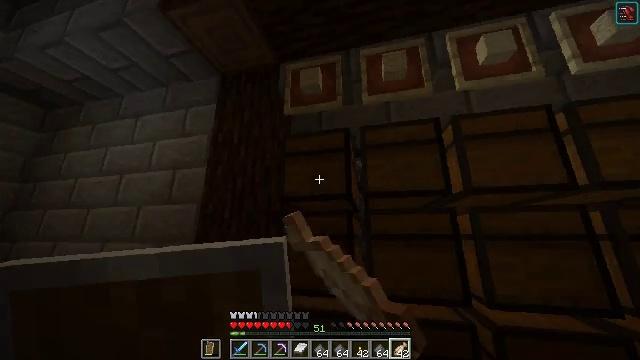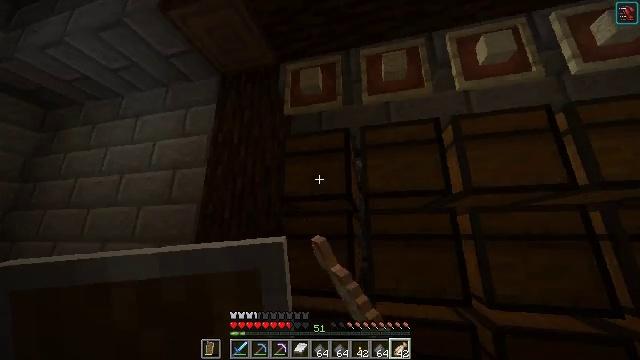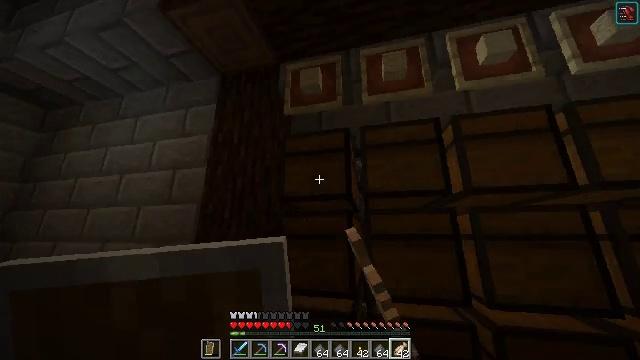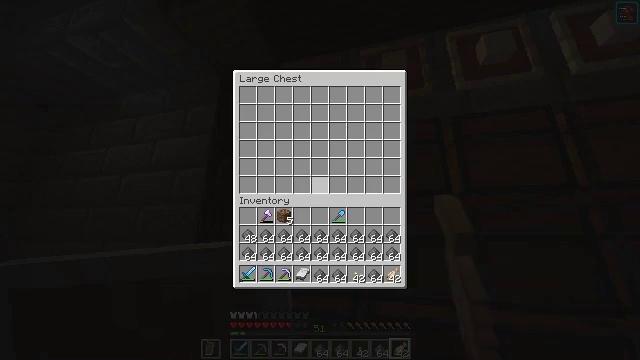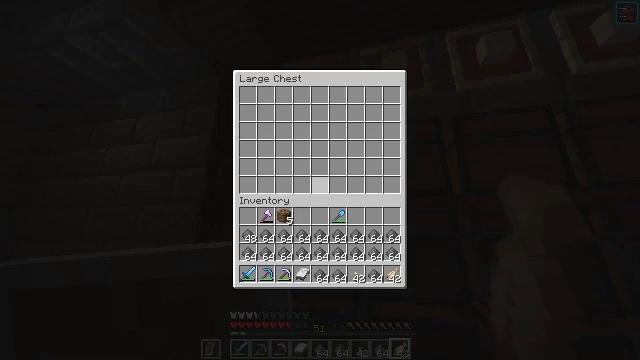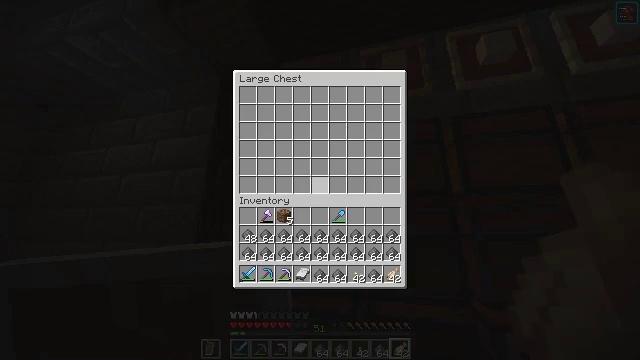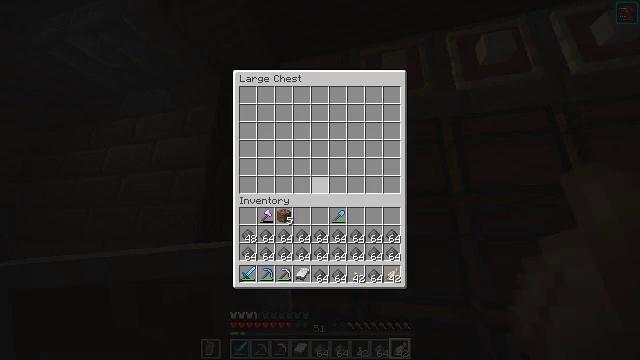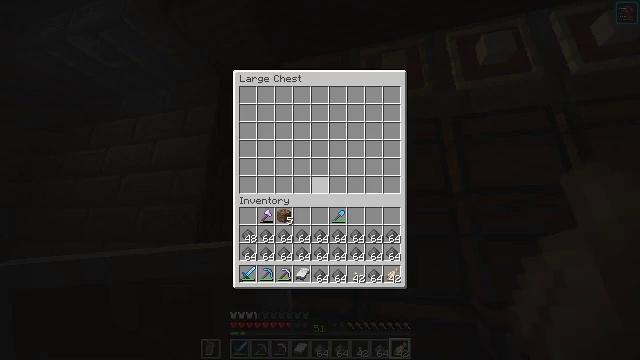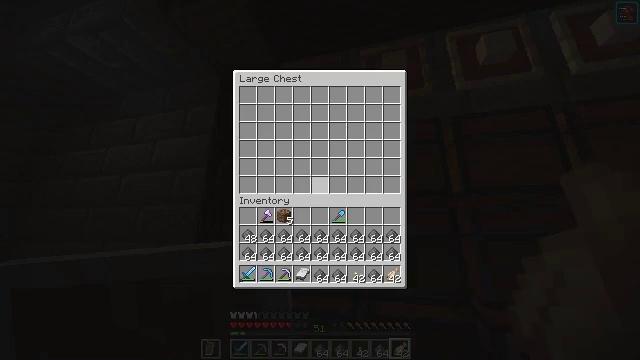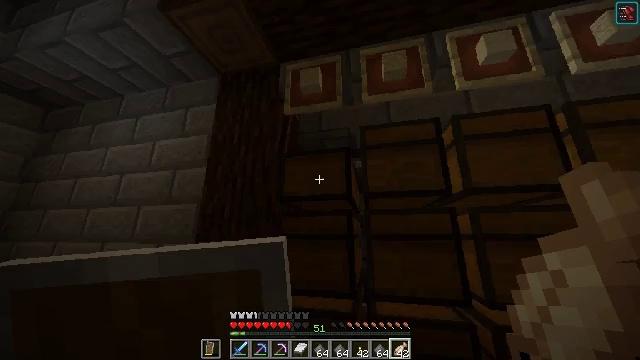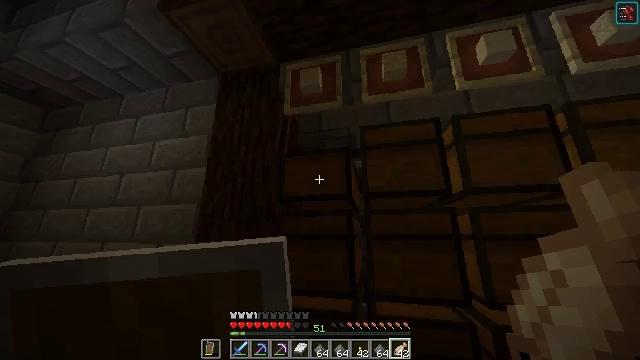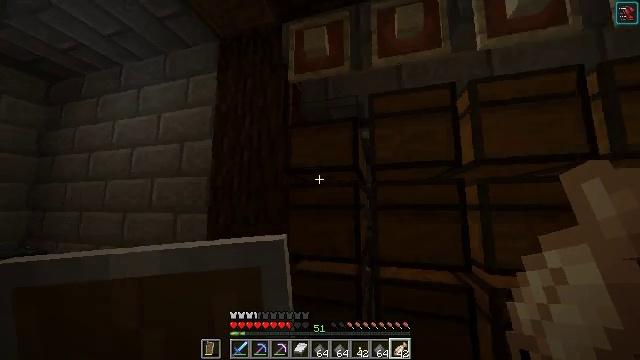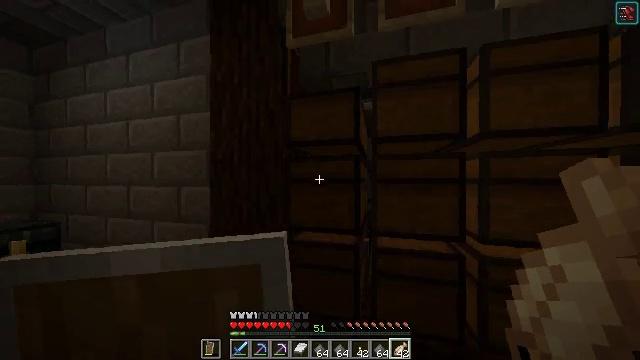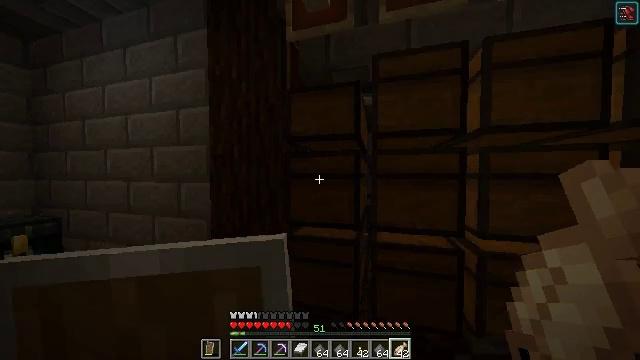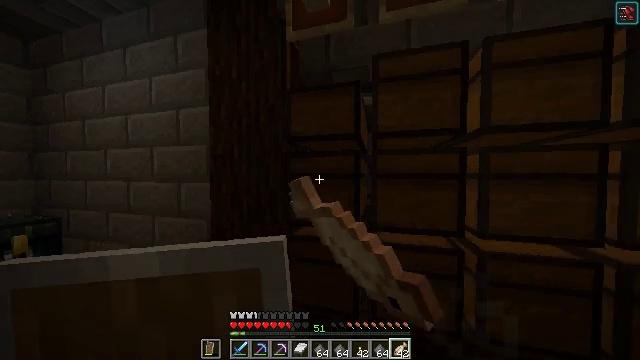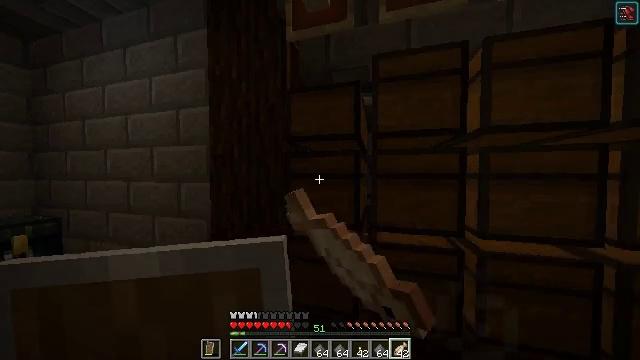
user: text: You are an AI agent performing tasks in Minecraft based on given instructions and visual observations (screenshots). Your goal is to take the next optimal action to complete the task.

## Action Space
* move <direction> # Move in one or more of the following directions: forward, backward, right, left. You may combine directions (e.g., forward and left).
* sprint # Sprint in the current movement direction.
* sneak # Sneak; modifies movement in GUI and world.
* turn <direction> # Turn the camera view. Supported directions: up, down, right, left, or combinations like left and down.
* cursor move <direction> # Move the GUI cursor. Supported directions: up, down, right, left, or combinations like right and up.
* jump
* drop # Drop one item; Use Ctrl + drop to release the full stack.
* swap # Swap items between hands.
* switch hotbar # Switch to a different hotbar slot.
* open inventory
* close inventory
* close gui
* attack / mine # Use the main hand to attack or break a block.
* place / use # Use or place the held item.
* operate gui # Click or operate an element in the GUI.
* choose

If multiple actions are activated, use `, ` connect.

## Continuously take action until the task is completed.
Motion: motion action
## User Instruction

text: Craft a block of TNT with sand and gunpowder.
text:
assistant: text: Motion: no_op
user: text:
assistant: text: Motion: no_op
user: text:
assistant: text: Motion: open gui
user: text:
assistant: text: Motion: no_op
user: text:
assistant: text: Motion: no_op
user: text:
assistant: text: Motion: no_op
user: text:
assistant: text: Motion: no_op
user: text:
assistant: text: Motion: no_op
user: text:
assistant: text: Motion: no_op
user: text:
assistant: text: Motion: close gui
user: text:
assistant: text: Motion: turn left and down, open inventory
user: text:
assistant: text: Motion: turn down
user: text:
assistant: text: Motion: turn down, use / place
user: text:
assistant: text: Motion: use / place
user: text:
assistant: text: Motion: use / place
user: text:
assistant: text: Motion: no_op
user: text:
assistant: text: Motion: no_op
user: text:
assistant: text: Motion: no_op
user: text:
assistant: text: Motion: no_op
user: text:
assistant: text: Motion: no_op
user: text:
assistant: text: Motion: no_op
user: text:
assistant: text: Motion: no_op
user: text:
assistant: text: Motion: no_op
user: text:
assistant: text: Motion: no_op
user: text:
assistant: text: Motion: cursor move right and up
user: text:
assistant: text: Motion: sneak, cursor move right and up
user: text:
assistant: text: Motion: sneak
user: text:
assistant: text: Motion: sneak
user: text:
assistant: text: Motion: sneak
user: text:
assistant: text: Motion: sneak